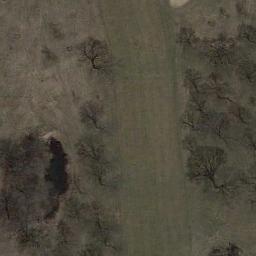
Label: golf_course